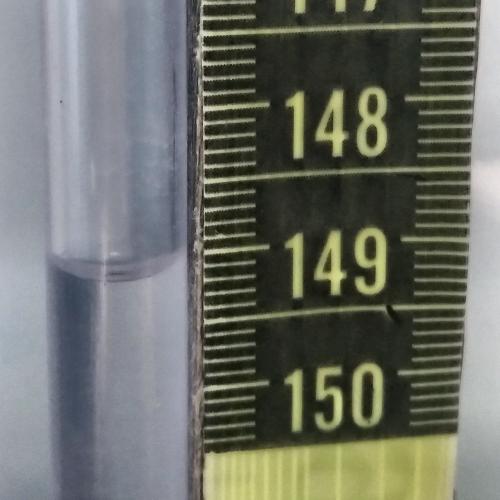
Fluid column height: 149.1 cm